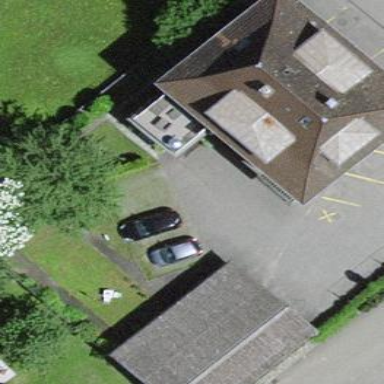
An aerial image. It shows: Building with hipped roof shape.